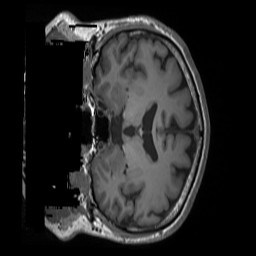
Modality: T1w
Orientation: coronal
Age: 66
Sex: male
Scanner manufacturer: siemens
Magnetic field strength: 3 T
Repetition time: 1.55 s
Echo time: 0.00234 s